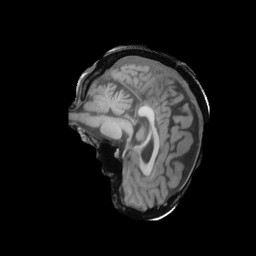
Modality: T1w
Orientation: sagittal
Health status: ill
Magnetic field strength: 3 T